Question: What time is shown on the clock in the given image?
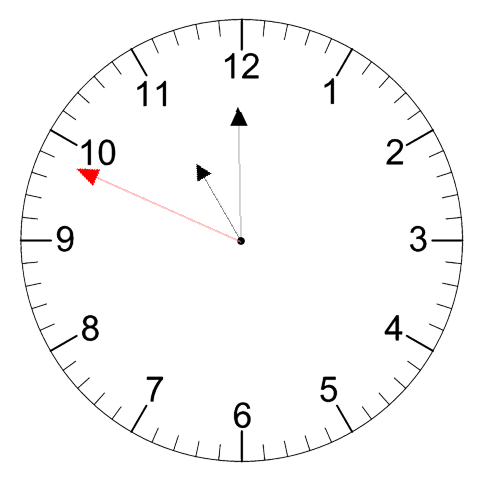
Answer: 10:59:49